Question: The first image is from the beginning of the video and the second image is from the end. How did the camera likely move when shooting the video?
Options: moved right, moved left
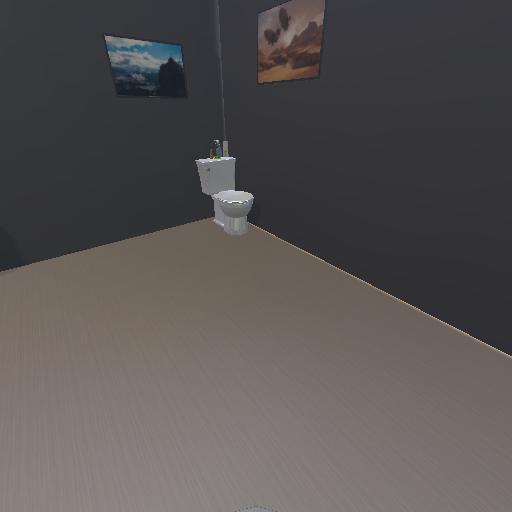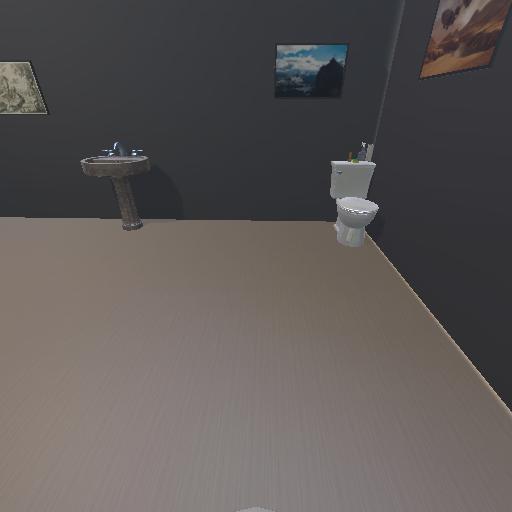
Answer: moved right